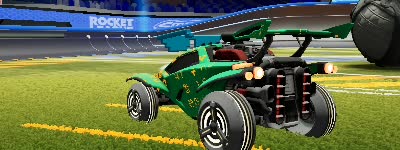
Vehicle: octane